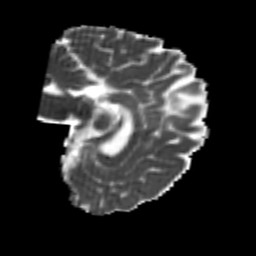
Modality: MD
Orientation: sagittal
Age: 22
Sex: female
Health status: healthy
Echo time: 0.074 s